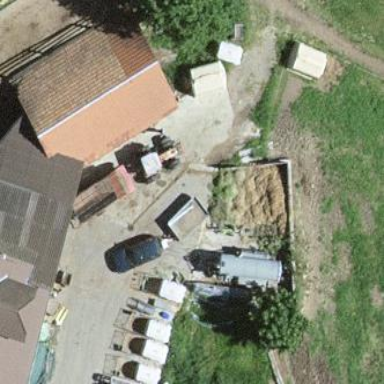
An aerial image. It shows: Barn.